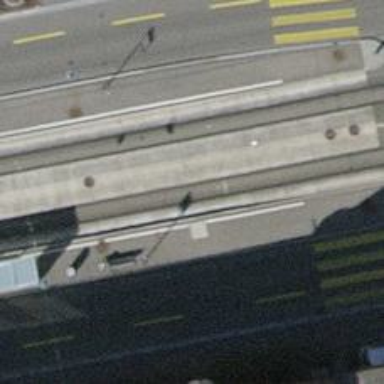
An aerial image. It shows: Tram stop for public transport.